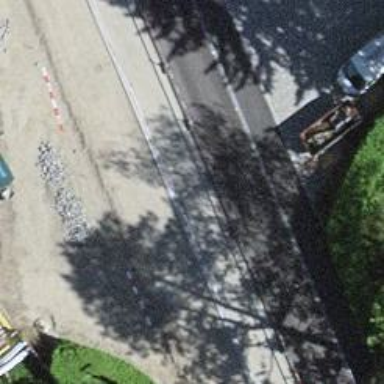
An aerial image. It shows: Marked crossing on the road.